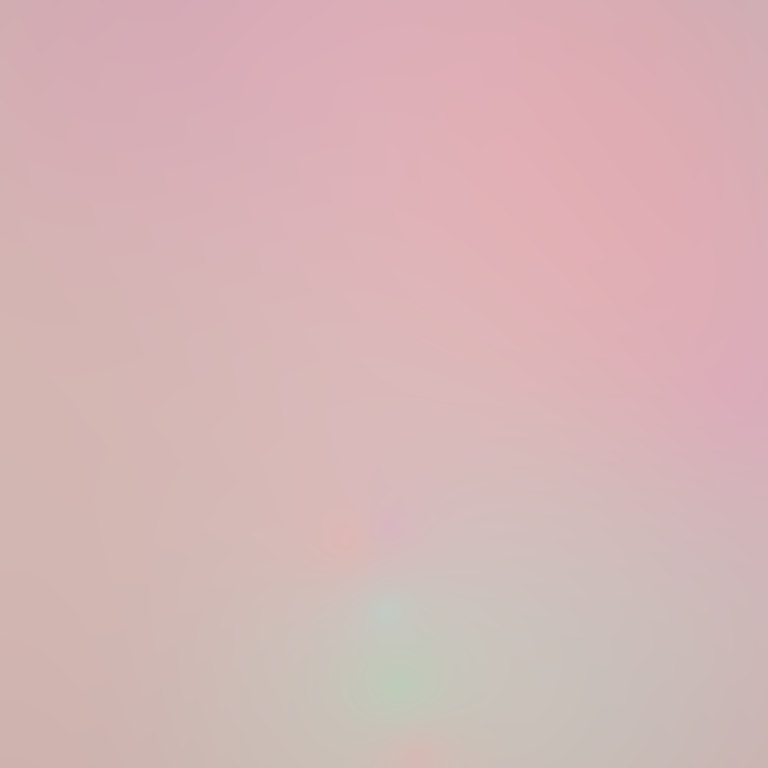
Abstract light effect, smooth gradient from soft pink to light beige, calm atmosphere, diffuse light, no room, no furniture, no objects.